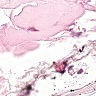
Metastatic tissue present: no